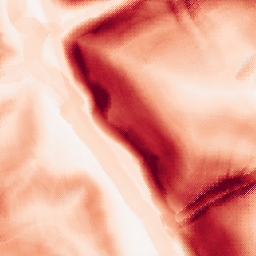
Category: morphological
Decomposition family: morphological_gradient
Decomposition parameters: size: 10
shape: diamond
Upsampling method: regularized
Upsampling parameters: scale: 4
lambda_reg: 0.1
Upsampling scale: 4